Aerial crown-view tile of a tropical tree (Barro Colorado Island, Panama), acquired 20240611:
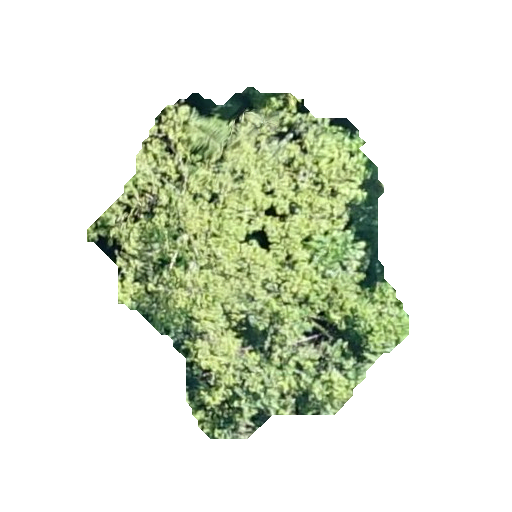
Species: Luehea seemannii
GBIF accepted scientific name: Luehea seemannii
Crown area: 115.776 m²